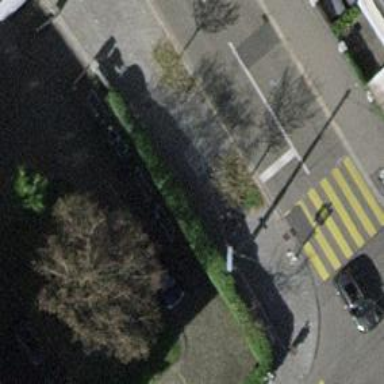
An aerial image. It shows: Bicycle parking area.